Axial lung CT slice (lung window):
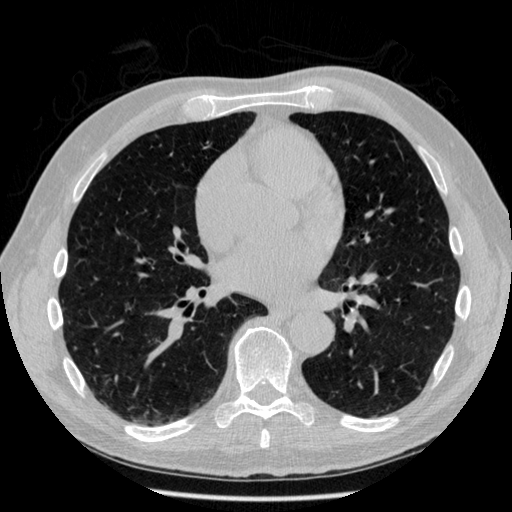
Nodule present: no